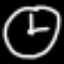
Label: clock